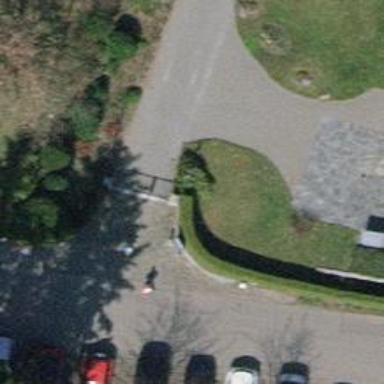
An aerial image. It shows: Gate.